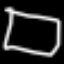
Label: square